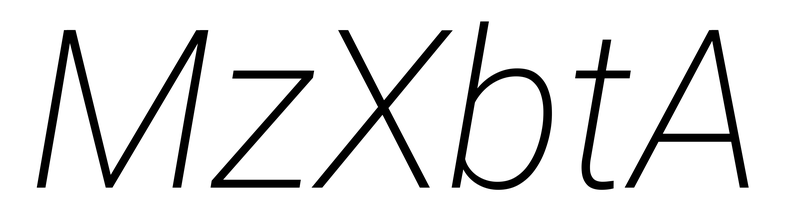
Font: Roboto-Italic_ExtraLight_Italic